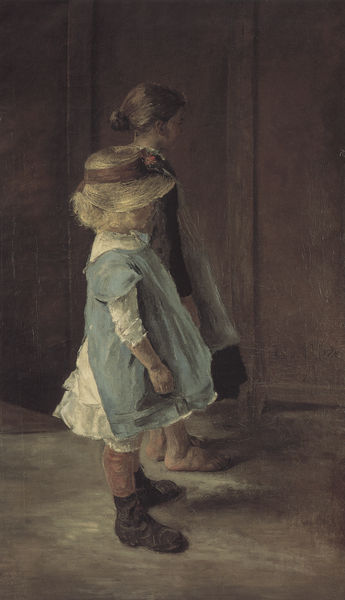
Titel: Kinderstudie
Künstler: Fritz von Uhde
Institution: Privatsammlung Fritz Andreae
Schlagwörter: blau, dunkel, gemälde, schatten, weiß, gelb, menschen, mädchen, blume, blumen, braun, damen, frisur, grau, haar, holz, hut, hüte, kleid, licht, ohr, profil, schwarz, tür, türkis, zimmer, rose, rot, rock, blond, jung, wand, arme, knoten, kragen, spitze, stehen, bildnis, hände, portrait, porträt, öl, kirche, boden, haare, familie, kind, paar, locken, bauern, genre, kinder, beine, schürze, dutt, seitlich, leiste, zwei, schuhe, dorf, klein, ausflug, füsse, romantik, diele, strohhut, zopf, hutband, seitenansicht, bretter, junge, rüschen, warten, krempe, geschwister, schwestern, haarknoten, fussboden, strümpfe, barfuss, gang, fuss, unterrock, seite, kittel, stiefel, portraits, puppen, sonntag, kleidchen, kleinkind, biedermeier, bran, lätzchen, holzwand, schu, privat, verdeckt, schue, unterkleid, lauschen, portarit, täfelung, schnürstiefel, kindder, kinderstudie, dnkel, wamnd, holzpaneele, kleidhut